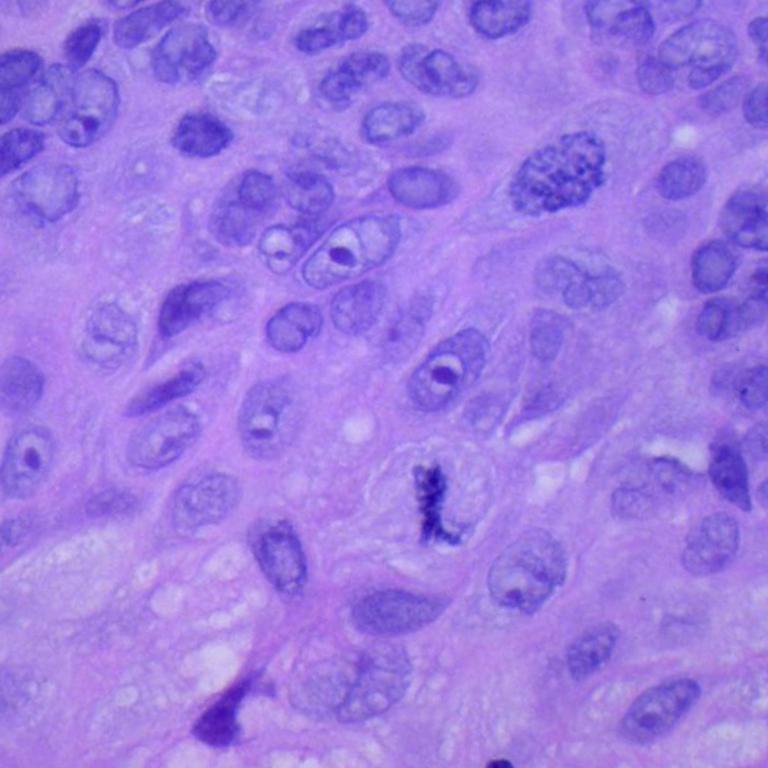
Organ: lung
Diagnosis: squamous carcinomas